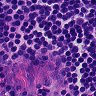
Metastatic tissue present: no